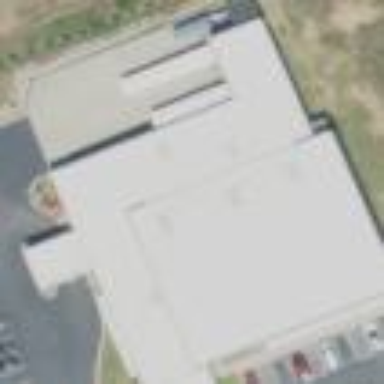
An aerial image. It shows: Building.